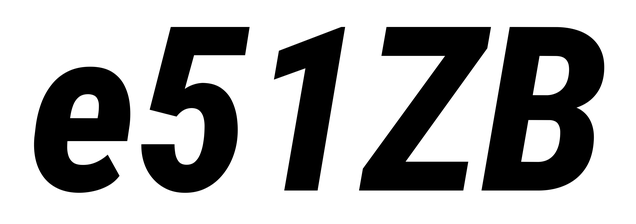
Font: Roboto-Italic_Condensed_ExtraBold_Italic